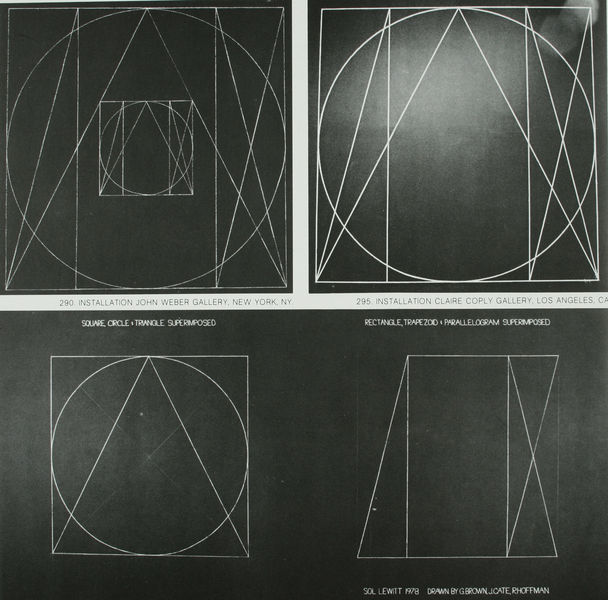
Titel: Geometric figures within geometric figures
Künstler: Sol Lewitt
Schlagwörter: weiß, dreieck, grau, schwarz, spiegelung, kreis, schrift, ecke, formen, linien, glänzen, striche, foto, photographie, kreuz, rechteck, linie, form, schwarzweiß, text, strich, kreise, photo, ecken, quadrate, geometrisch, raute, eck, sol, dreiecke, geometrie, lewitt, quadrat, viereck, vierecke, aufnahme, installation, kongruent, winkel, mathematik, modul, tafeln, größe, satz, trapez, pythagoras, mathe, schnittpunkt, parallelogramm, geometrische form, kongruenz, installationen, kreis im quadrat, kreis im viereck, linien grau